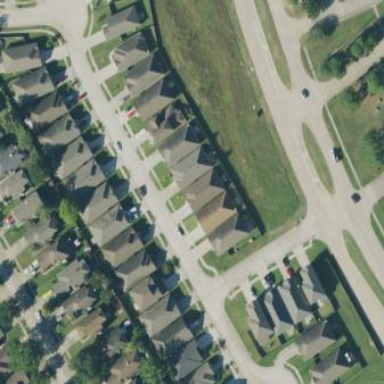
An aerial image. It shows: Residential neighbourhood.